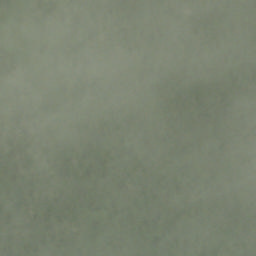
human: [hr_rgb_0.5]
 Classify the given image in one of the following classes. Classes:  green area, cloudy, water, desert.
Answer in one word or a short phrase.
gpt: cloudy